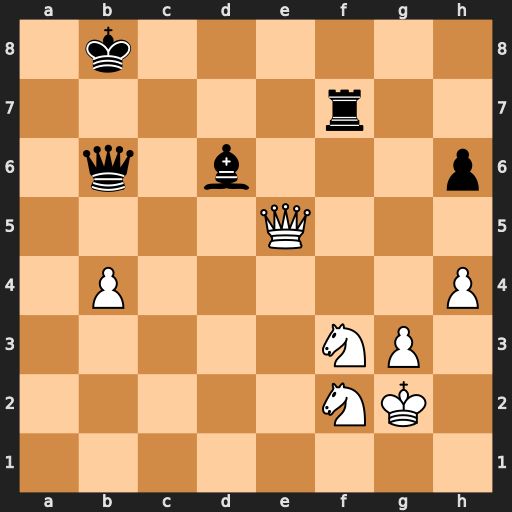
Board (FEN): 1k6/5r2/1q1b3p/4Q3/1P5P/5NP1/5NK1/8
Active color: w
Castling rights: -
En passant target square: -
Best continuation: Qe8+ Ka7 Qxf7+